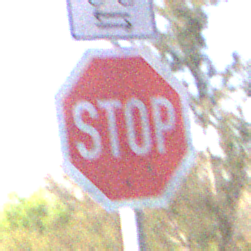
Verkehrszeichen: Stop
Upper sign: RichtungsangabeDurchPfeile9
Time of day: Midday
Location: Outdoor (Nature)
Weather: Clear
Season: NotSpecified
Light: Natural